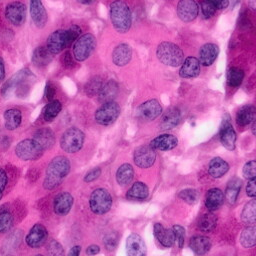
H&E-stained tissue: Pancreatic